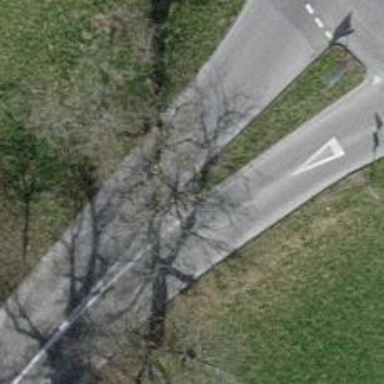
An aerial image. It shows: Tertiary road with asphalt surface. The road has designated cycle lane on the left.